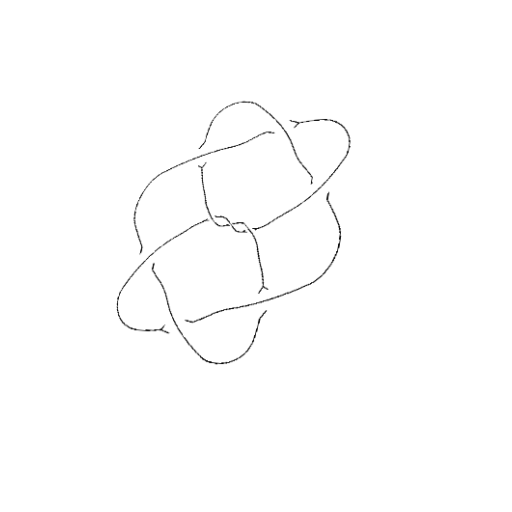
Crossing number: 9